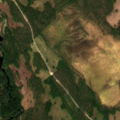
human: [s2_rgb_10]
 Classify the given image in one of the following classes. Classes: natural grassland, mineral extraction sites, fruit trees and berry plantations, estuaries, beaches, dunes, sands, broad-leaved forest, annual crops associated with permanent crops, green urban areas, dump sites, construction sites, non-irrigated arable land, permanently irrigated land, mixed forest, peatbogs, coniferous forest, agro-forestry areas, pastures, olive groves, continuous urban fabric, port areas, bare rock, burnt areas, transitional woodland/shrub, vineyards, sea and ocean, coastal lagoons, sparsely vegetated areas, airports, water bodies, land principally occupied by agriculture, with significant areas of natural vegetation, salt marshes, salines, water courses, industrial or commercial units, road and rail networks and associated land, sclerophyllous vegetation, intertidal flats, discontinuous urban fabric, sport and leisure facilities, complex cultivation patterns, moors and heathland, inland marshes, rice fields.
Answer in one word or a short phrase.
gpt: coniferous forest, transitional woodland/shrub, peatbogs